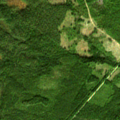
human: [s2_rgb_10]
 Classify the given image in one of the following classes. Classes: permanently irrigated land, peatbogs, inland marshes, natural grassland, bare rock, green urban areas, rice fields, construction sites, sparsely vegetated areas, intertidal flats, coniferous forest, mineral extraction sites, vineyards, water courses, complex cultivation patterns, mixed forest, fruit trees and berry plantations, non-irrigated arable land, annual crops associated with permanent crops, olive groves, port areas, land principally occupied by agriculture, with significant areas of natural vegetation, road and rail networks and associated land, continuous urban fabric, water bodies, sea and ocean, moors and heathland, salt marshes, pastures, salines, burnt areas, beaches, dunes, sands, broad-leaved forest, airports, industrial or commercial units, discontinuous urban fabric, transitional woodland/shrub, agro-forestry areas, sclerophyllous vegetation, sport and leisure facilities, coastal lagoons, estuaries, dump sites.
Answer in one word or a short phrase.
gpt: coniferous forest, transitional woodland/shrub